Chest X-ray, PA view. Patient: 62 years old, sex F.
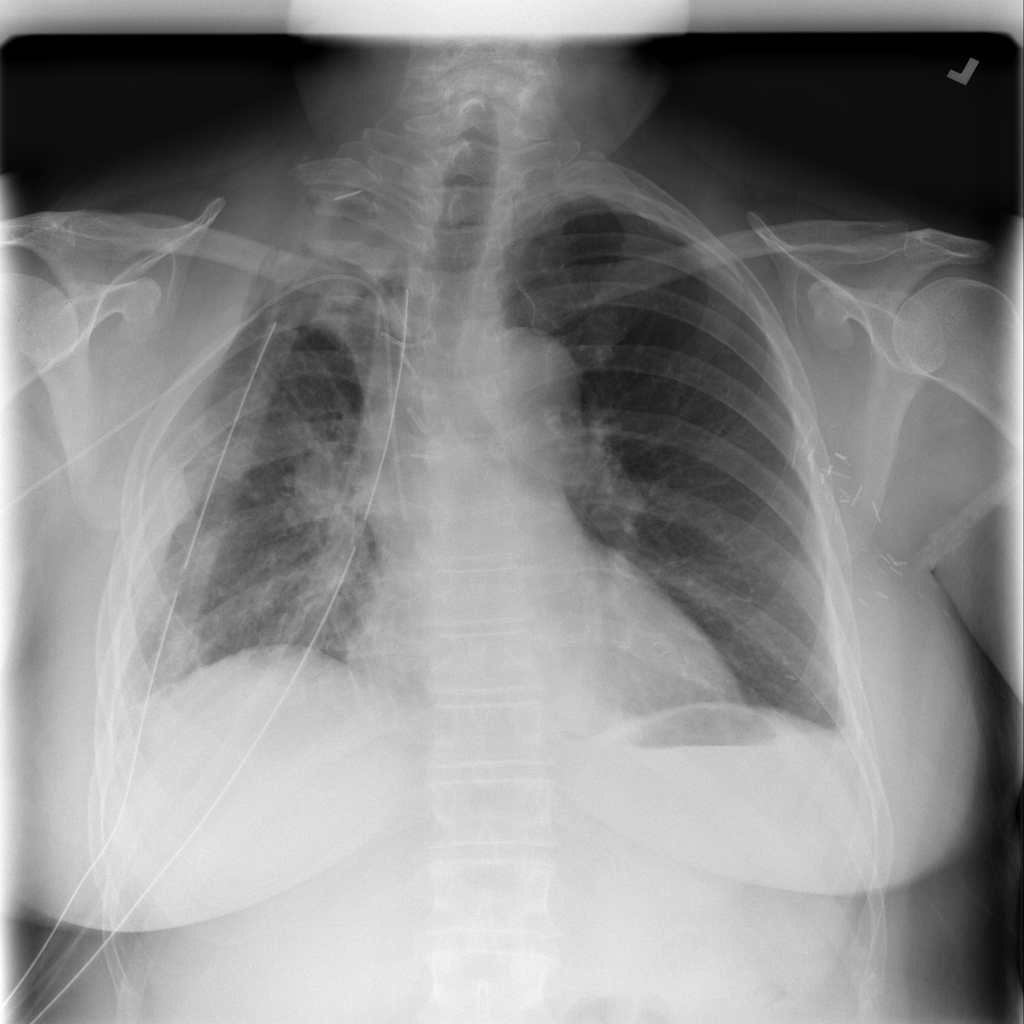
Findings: Pneumothorax